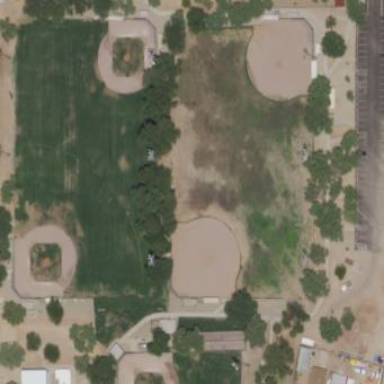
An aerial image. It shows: Grassy baseball pitch for leisure sports.